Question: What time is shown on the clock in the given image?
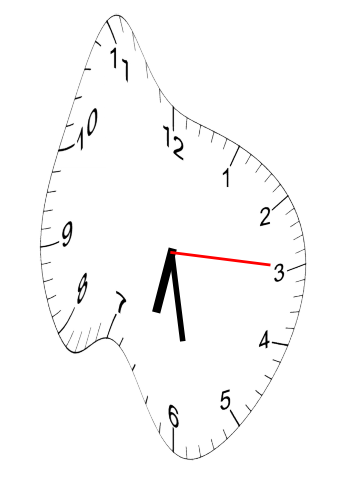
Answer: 06:28:15